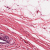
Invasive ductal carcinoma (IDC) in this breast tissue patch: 0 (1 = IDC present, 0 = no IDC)